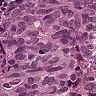
Metastatic tissue present: yes